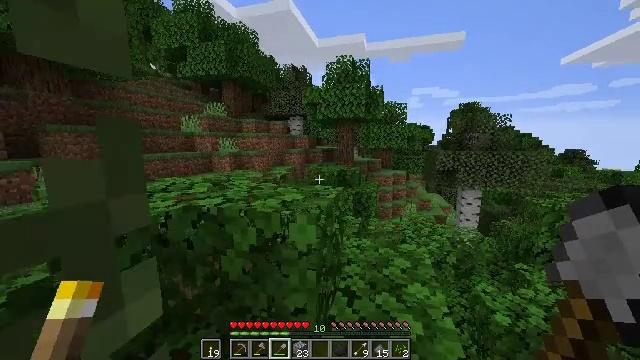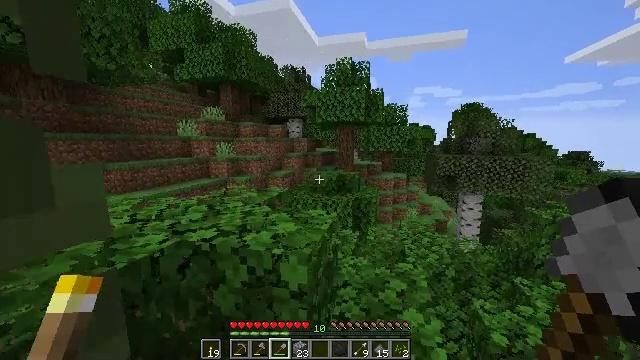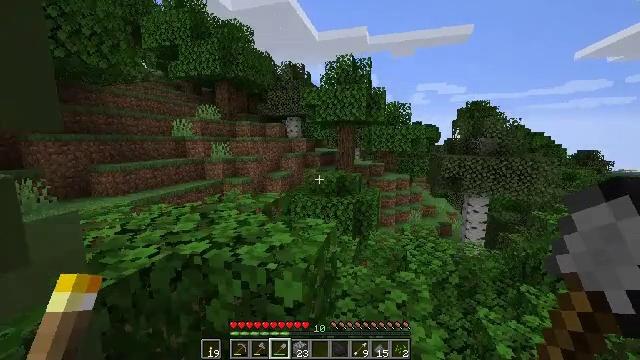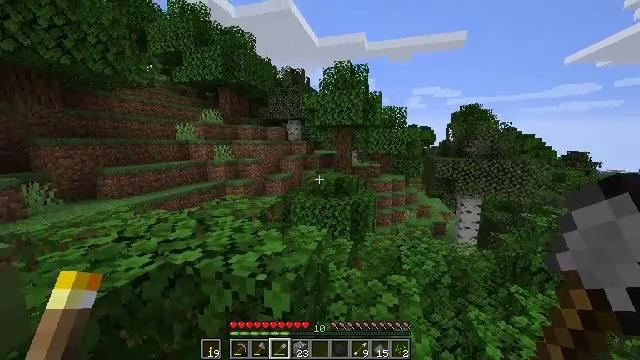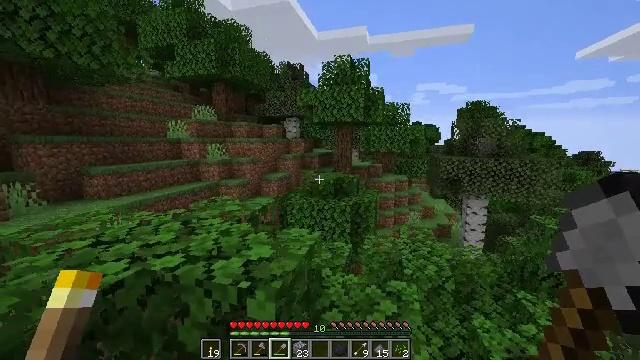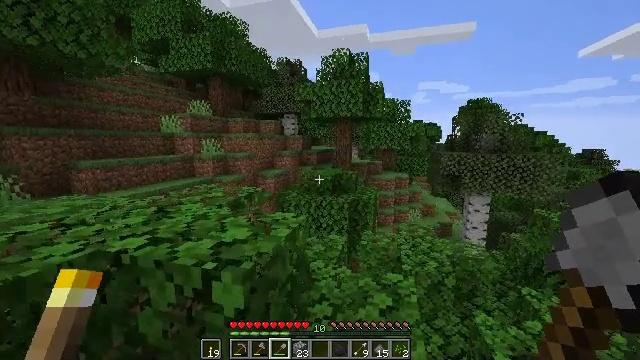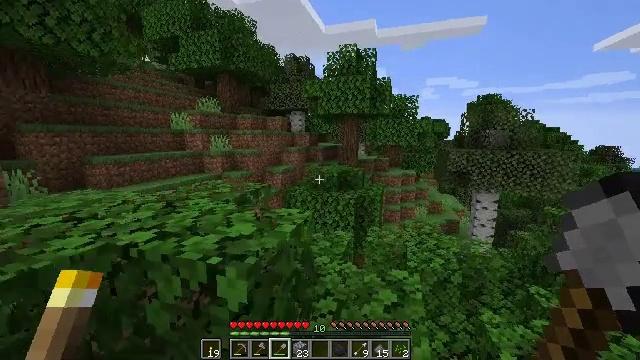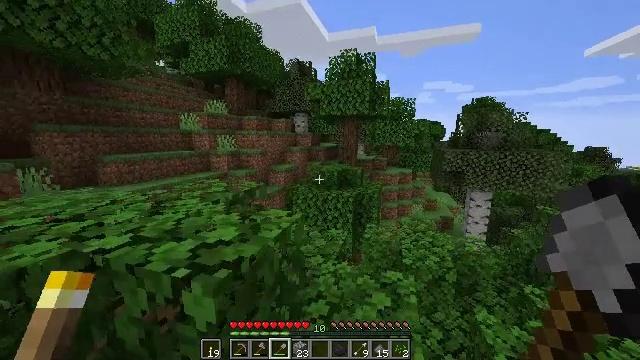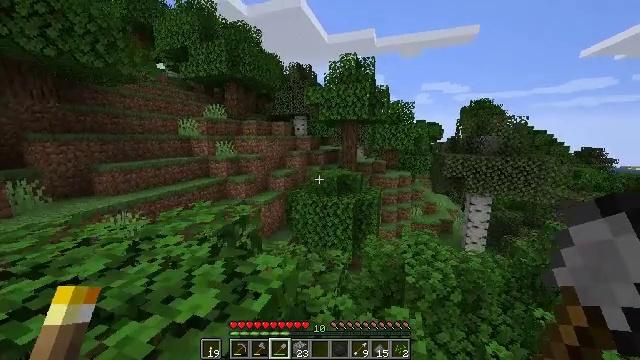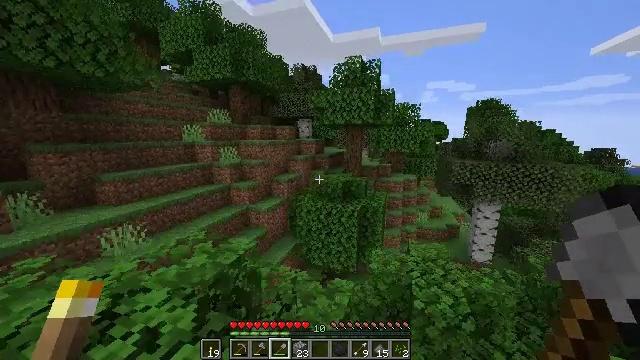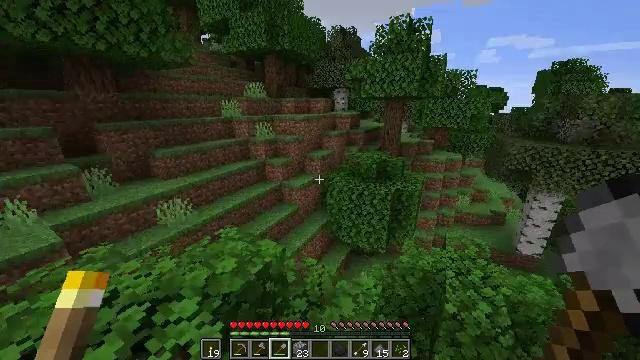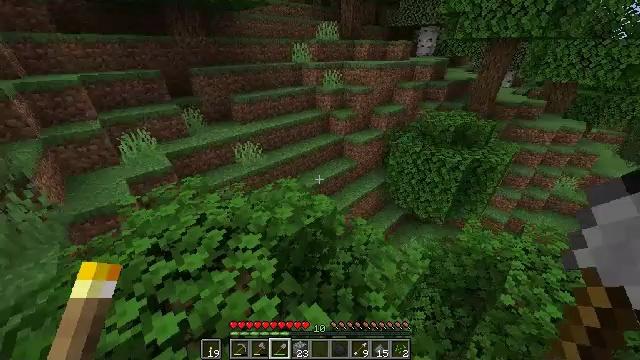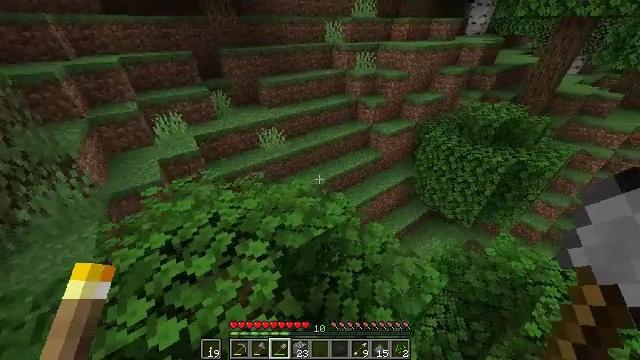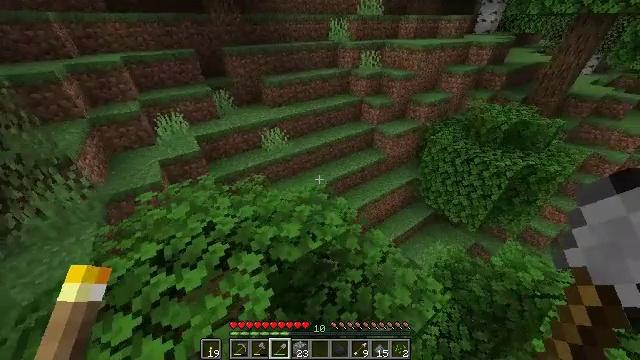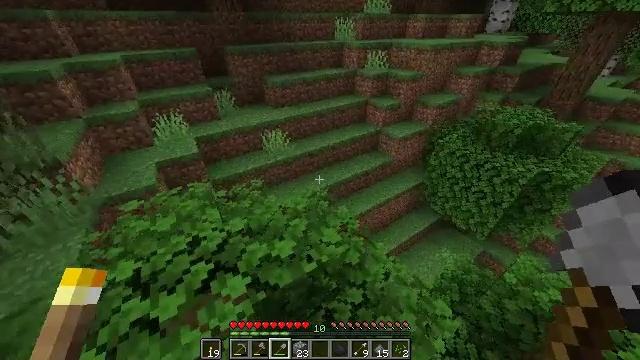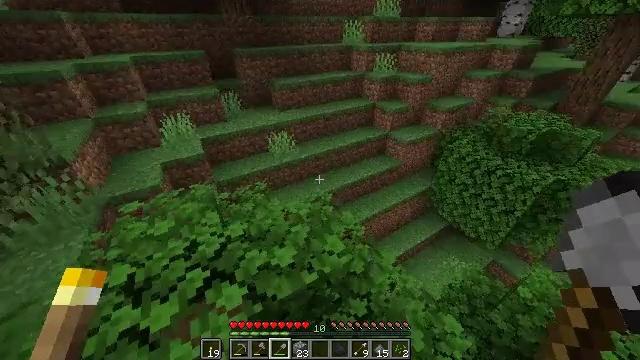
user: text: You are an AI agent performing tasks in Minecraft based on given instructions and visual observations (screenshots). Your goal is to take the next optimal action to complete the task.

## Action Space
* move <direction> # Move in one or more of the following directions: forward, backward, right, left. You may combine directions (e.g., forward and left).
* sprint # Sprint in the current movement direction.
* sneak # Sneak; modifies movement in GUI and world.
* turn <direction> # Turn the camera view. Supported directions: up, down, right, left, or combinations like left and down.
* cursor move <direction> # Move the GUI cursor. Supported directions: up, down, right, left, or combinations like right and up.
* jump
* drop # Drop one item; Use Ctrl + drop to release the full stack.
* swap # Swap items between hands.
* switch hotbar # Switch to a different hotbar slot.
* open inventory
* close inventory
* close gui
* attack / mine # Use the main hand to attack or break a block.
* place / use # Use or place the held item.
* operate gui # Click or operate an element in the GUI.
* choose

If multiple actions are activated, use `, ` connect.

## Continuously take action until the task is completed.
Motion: motion action
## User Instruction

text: Gather birch leaves using hands or shears.
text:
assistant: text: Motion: move forward and move right, sprint, jump
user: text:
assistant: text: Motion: move forward and move right, sprint
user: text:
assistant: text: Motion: move forward and move right, sprint
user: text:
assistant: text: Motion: move forward, sprint
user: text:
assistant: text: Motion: move forward, sprint
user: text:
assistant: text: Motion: move forward, sprint, turn left
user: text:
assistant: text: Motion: move forward, sprint
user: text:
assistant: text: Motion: move forward, sprint, jump
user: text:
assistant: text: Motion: move forward, sprint, turn left, jump
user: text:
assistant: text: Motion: move forward and move left, sprint, turn left and down, jump
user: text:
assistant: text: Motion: move forward and move left, sprint, turn left and down
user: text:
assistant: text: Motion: move forward and move left, sprint, turn left and down
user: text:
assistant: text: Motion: move forward and move left, sprint, turn left
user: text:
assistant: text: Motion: move forward and move left, sprint, turn left
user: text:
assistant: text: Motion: move forward and move left, sprint, turn left
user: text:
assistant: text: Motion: move forward and move left, sprint, turn left and up
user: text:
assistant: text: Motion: move forward, sprint, turn up
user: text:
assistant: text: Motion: move forward, sprint
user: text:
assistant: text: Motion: move forward and move left, sprint, turn up
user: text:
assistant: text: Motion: move forward and move left, sprint, turn left and up
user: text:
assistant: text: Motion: move forward and move left, sprint, jump
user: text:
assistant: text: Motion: move forward and move left, sprint, jump
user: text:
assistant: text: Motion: move forward and move left, sprint, jump
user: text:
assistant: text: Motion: move forward and move left, sprint, jump
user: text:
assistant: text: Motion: move forward and move left, sprint
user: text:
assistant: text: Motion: move forward and move left, sprint
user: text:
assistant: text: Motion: move forward and move left, sprint
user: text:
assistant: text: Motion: move forward and move left, sprint, turn right and up
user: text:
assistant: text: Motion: move forward and move left, sprint, turn right and up
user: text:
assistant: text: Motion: move forward and move left, sprint, turn right and up